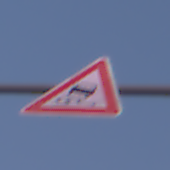
Verkehrszeichen: SchleuderOderRutschgefahr
Umgebung: Outdoor, Nature
Tageszeit: SunriseSunset
Wetter: Clear
Licht: Natural
Jahreszeit: NotSpecified
Kontrast: LowContrast